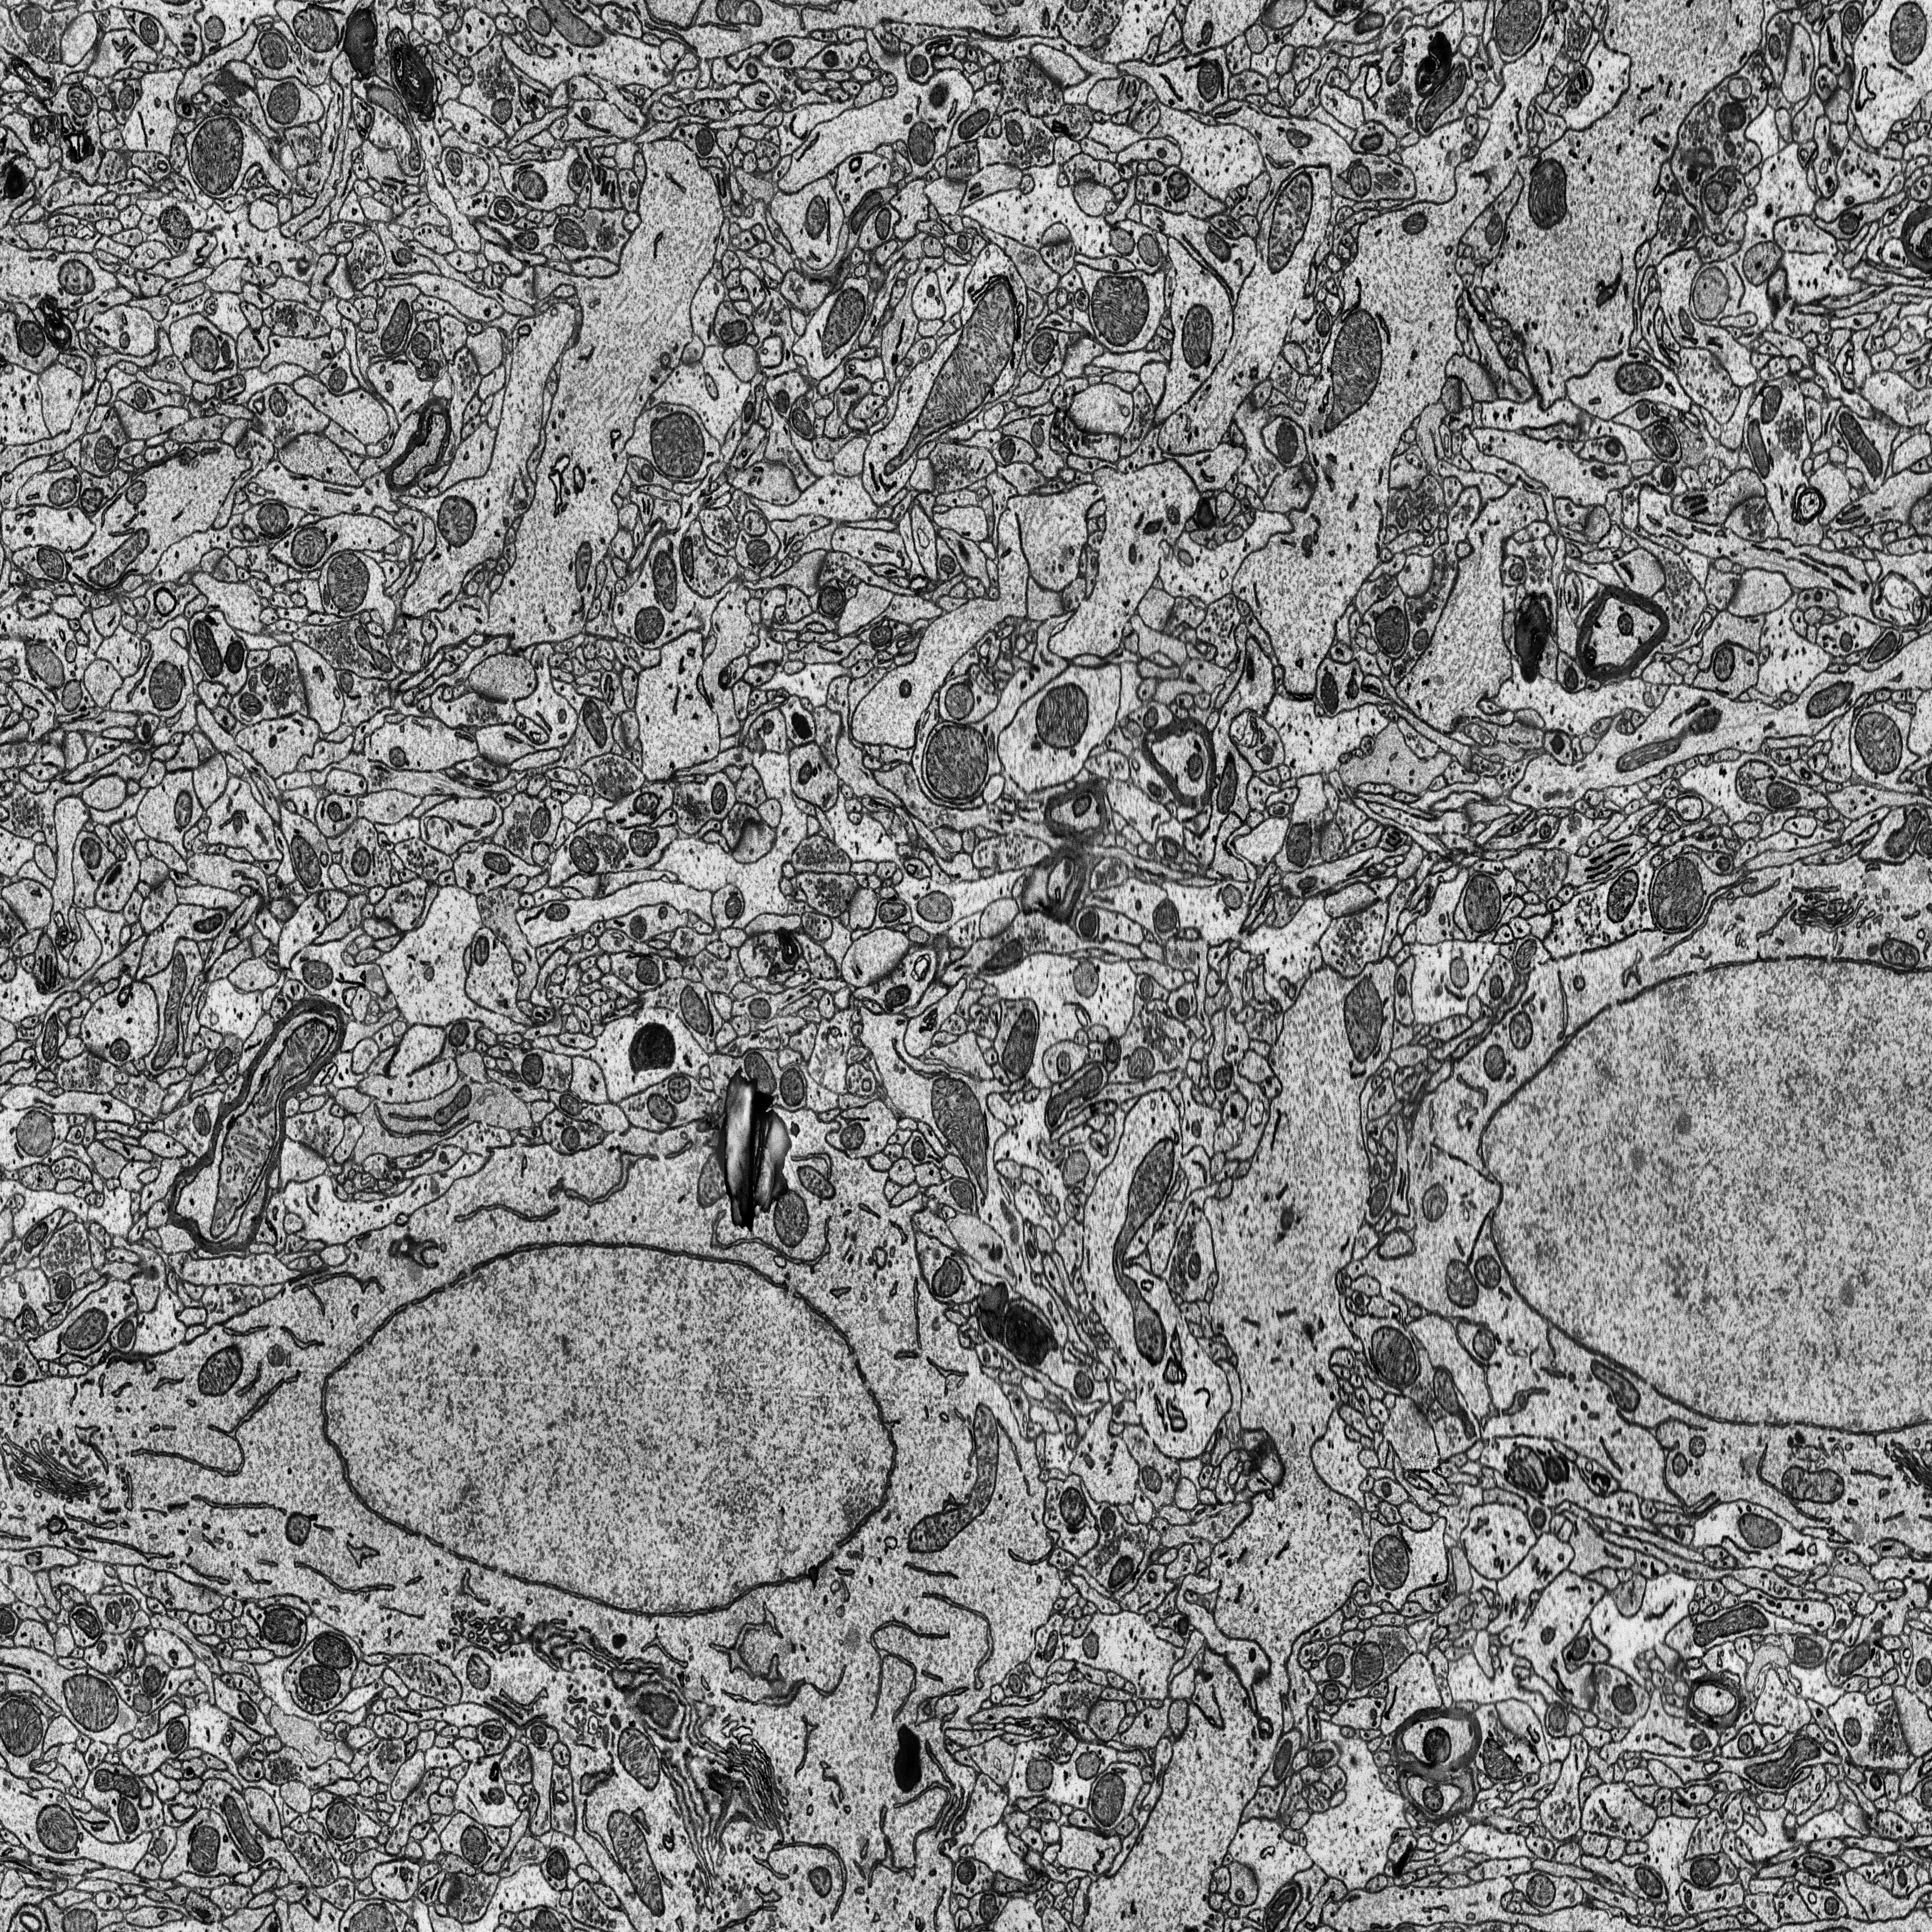
Electron microscopy slice of rat cortex tissue
Slice depth (z): 224
Mitochondria instances in slice: 378